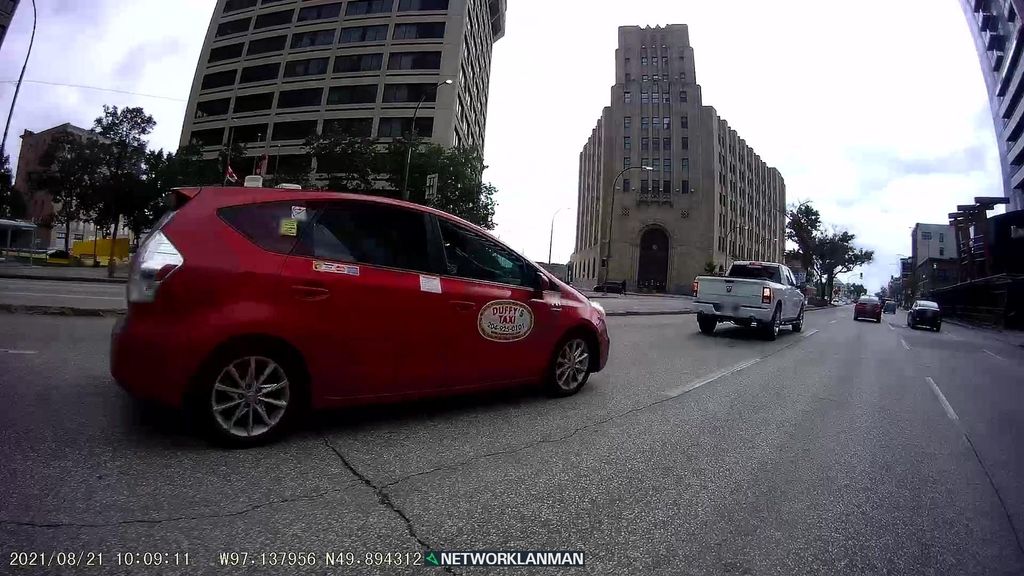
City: winnipeg